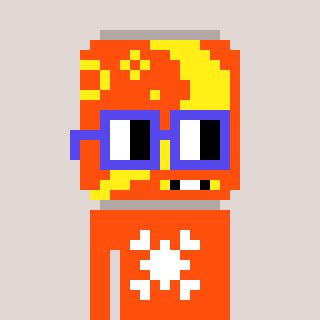
a pixel art character with square blue glasses, a pop-shaped head and a orange-colored body on a warm background